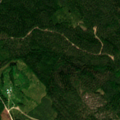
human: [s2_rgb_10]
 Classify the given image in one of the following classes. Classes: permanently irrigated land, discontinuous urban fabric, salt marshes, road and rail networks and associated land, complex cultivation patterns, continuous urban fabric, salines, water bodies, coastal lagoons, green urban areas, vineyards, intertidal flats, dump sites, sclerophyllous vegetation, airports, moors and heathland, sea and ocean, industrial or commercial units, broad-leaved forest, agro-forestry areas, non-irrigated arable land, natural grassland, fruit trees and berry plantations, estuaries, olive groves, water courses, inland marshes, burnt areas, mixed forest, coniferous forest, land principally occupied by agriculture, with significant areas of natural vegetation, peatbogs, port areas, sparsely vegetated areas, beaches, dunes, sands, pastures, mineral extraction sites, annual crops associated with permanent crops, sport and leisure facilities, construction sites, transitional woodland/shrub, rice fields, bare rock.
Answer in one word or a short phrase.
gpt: coniferous forest, mixed forest